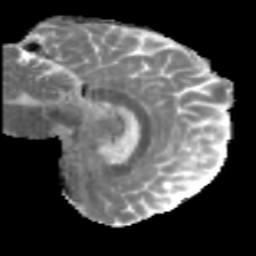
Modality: MD
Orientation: sagittal
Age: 46
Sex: male
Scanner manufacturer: siemens
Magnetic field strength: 3 T
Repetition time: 5 s
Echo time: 0.092 s